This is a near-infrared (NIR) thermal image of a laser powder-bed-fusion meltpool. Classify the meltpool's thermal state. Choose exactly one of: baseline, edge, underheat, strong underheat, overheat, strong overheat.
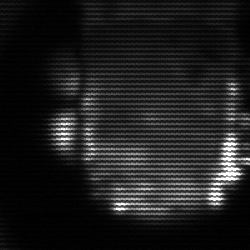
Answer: baseline